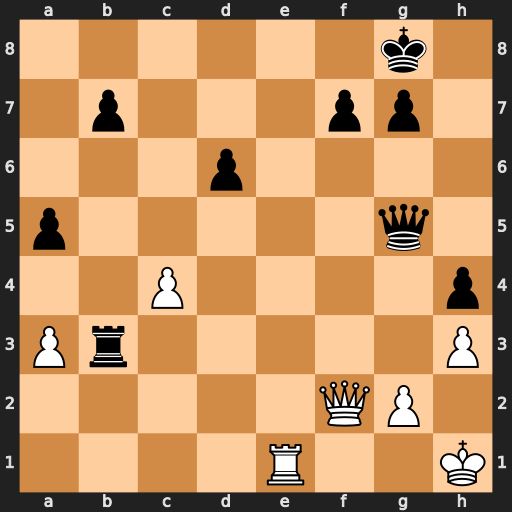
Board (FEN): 6k1/1p3pp1/3p4/p5q1/2P4p/Pr5P/5QP1/4R2K
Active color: w
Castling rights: -
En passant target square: -
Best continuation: Re8+ Kh7 Qc2+ g6 Qxb3 Qc1+ Kh2